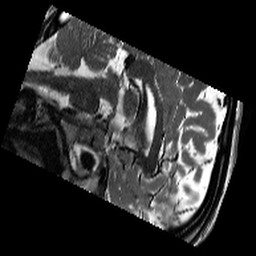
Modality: T2w
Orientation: sagittal
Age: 22
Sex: male